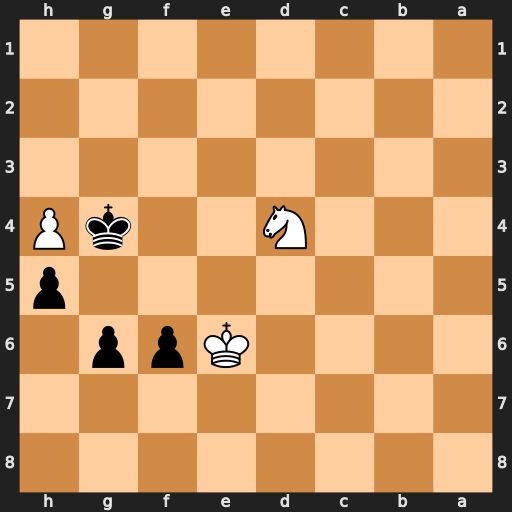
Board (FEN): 8/8/4Kpp1/7p/3N2kP/8/8/8
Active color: b
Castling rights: -
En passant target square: -
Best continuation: g5 hxg5 fxg5 Kd5 h4 Ke4 h3 Nf3 Kg3